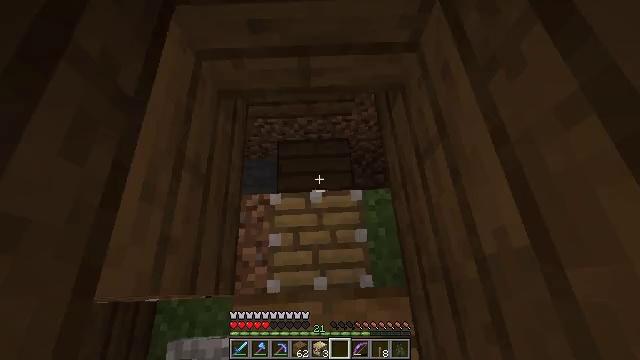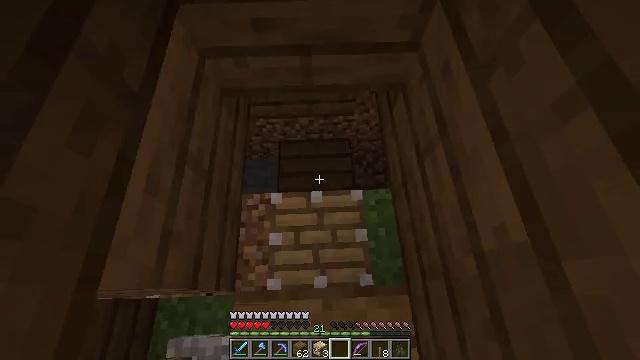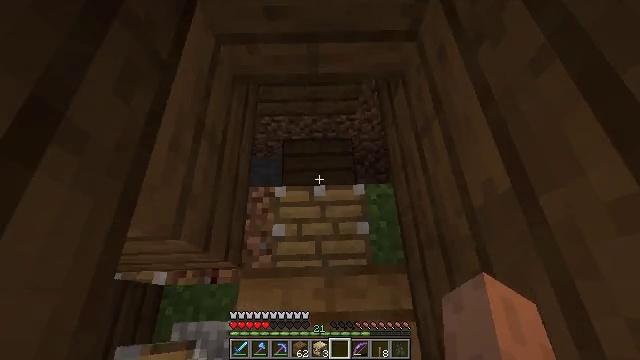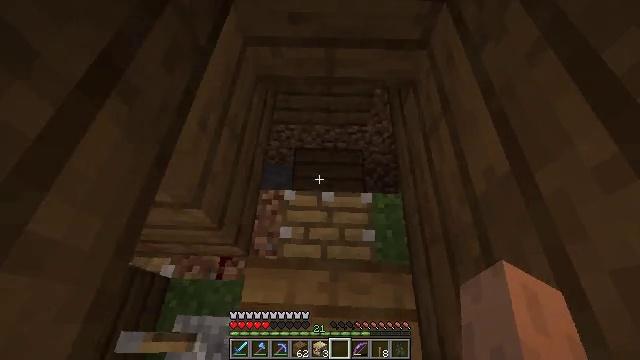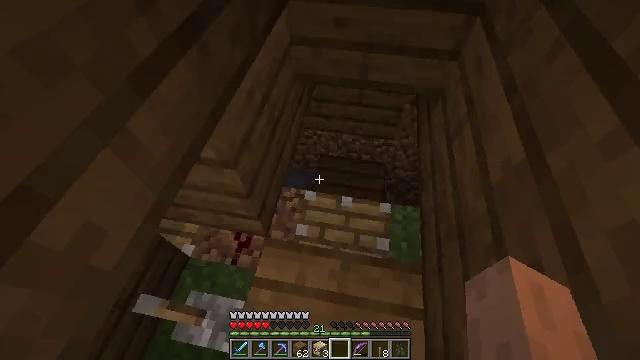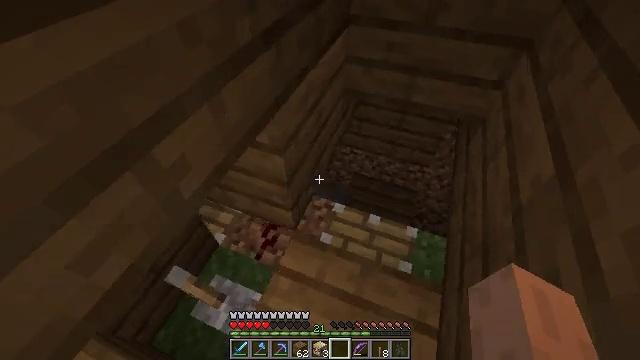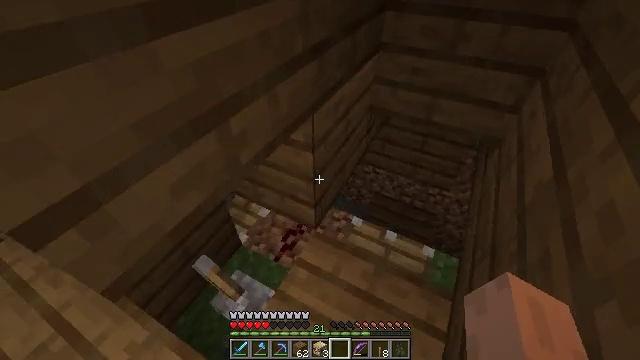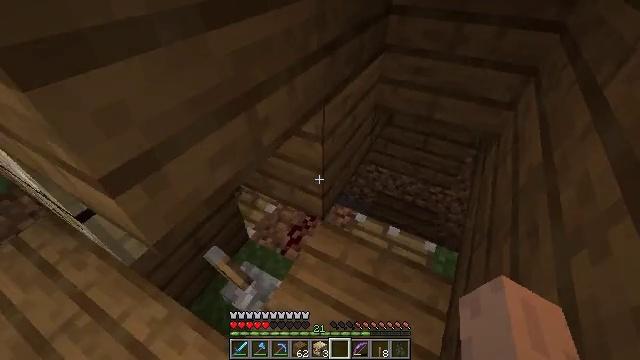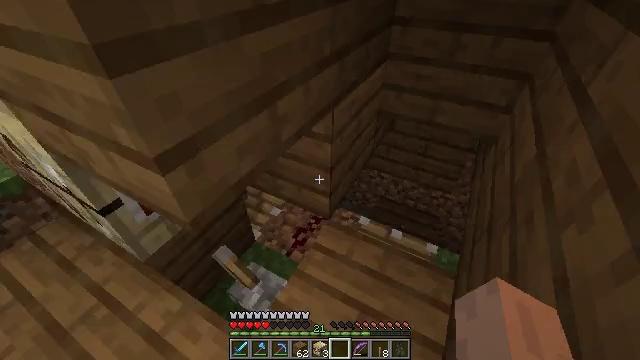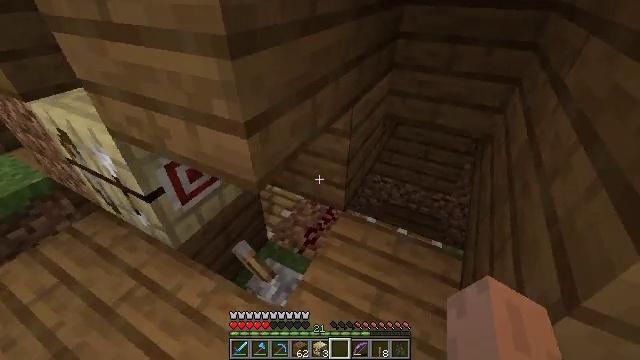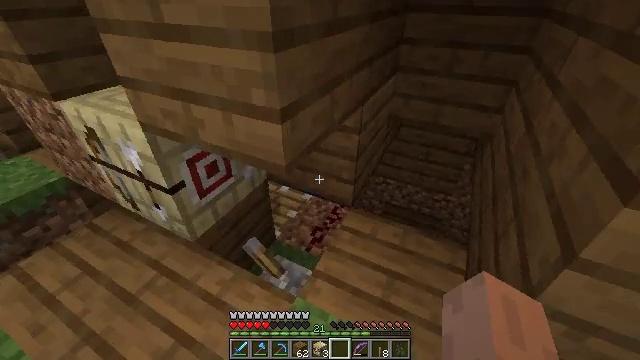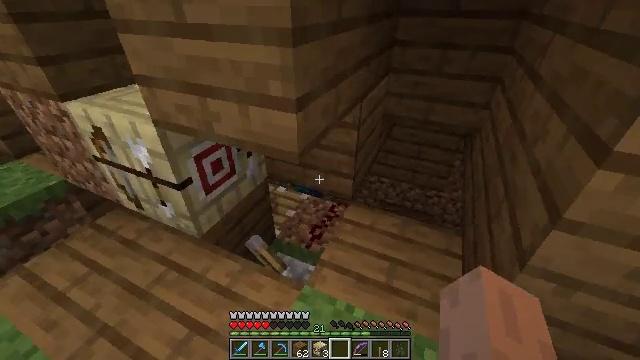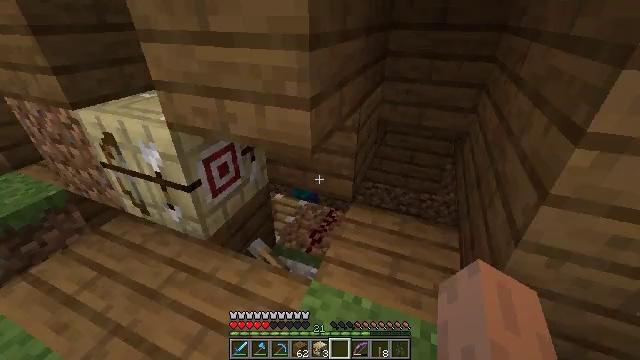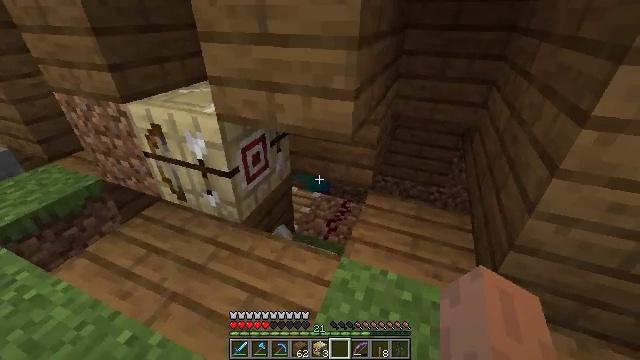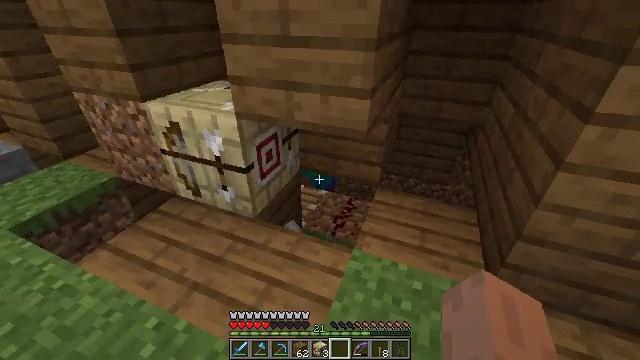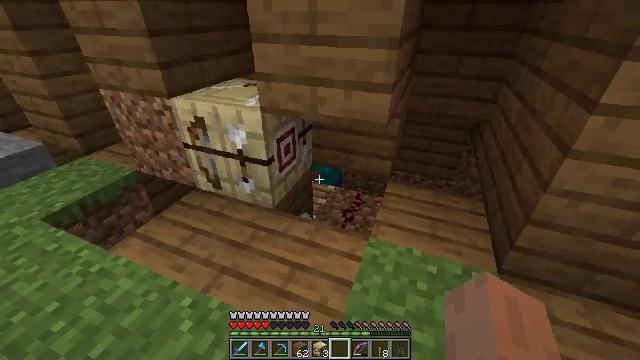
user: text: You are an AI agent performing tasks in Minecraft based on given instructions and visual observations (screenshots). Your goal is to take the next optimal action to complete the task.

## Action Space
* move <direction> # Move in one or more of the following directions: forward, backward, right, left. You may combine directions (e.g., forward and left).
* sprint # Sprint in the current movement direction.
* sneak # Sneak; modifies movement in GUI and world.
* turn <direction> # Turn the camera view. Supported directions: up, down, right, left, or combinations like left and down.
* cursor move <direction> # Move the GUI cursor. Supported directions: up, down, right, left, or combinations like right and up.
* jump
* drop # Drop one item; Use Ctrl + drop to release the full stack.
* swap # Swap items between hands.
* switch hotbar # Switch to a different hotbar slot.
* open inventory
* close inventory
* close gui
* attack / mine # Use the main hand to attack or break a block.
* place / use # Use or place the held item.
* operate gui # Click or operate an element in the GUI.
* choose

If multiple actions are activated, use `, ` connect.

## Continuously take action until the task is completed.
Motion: motion action
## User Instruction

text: Left click on the fletching table to mine it.
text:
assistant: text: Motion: move back
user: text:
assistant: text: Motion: move back, turn up
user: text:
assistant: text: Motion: move back, turn left and up
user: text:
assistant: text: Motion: move back, turn left and up
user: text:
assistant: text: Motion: move back, turn left and up
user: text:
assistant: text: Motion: move back, turn left and up
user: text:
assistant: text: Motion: move back and move left, turn up
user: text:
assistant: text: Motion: move back and move left, turn up
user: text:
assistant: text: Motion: move back and move left, turn right and up
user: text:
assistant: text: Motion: move back and move left, turn up
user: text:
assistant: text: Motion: move back and move left, turn right and up
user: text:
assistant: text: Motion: move back and move left, turn right and up
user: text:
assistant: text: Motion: move back and move left
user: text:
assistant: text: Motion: move back and move left
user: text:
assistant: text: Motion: no_op
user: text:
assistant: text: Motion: no_op
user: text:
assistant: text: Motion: turn up
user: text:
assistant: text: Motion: turn up
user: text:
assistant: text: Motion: no_op
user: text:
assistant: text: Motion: no_op
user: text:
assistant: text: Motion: no_op
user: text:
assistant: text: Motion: no_op
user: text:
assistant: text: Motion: no_op
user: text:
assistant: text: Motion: no_op
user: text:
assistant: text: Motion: no_op
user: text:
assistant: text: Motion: move forward and move right
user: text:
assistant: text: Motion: move forward and move right
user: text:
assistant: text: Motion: move forward and move right, turn down
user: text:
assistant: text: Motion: move forward and move right, turn left and down
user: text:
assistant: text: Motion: move forward and move right, turn left and down